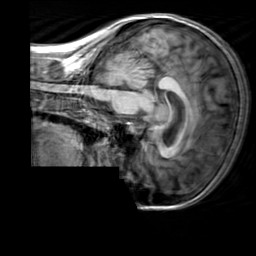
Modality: T1w
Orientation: sagittal
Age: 23
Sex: female
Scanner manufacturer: siemens
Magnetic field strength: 3 T
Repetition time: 2.3 s
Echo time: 0.00303 s